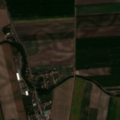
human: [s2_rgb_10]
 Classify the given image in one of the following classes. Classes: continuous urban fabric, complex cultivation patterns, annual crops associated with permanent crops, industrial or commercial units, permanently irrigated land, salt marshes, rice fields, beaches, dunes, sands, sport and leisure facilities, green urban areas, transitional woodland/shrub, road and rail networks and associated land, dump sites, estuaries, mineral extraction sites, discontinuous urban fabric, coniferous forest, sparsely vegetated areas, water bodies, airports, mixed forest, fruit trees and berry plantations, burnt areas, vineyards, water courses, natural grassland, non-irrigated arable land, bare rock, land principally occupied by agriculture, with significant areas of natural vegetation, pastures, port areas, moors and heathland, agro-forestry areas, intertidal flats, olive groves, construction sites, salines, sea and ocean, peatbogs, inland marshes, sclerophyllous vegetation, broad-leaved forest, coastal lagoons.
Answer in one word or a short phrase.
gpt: discontinuous urban fabric, non-irrigated arable land